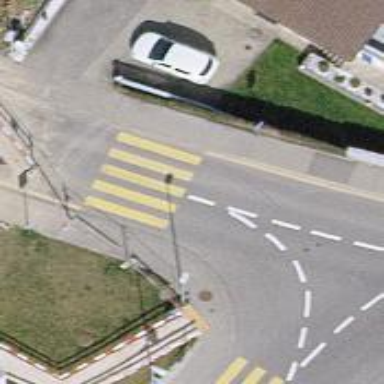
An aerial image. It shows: Sidewalk.